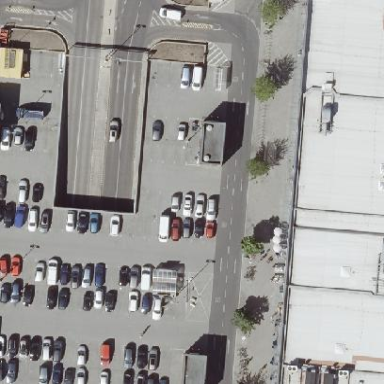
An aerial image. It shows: Parking aisle tunnel designated as service road.